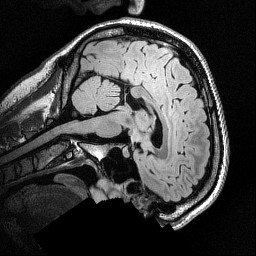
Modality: FLAIR
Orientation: sagittal
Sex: male
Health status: ill
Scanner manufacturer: siemens
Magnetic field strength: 3 T
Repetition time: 7 s
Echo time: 0.372 s